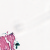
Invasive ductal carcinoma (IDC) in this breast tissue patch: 0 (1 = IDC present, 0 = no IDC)